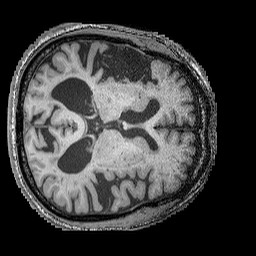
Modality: T1w
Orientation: axial
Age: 69
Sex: male
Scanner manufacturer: siemens
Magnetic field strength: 3 T
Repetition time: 2.25 s
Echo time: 0.00411 s